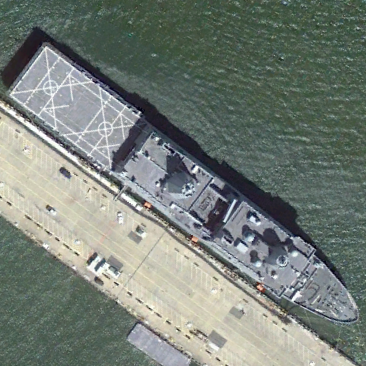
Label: combat